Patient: sex F, age 51
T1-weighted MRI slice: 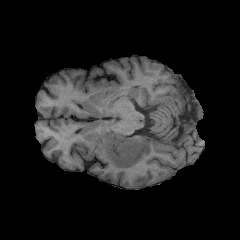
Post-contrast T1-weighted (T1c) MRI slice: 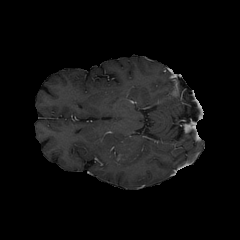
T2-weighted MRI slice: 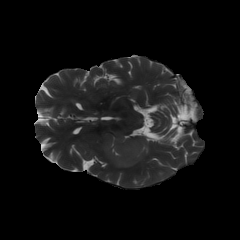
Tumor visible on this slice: yes
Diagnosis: Glioblastoma, IDH-wildtype
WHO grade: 4